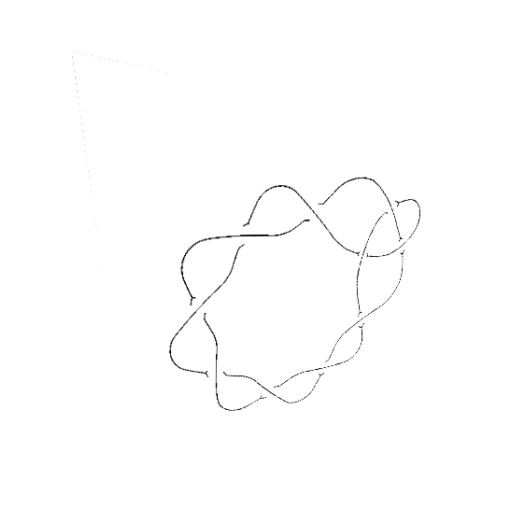
Crossing number: 10